Aerial crown-view tile of a tropical tree (Barro Colorado Island, Panama), acquired 20241216:
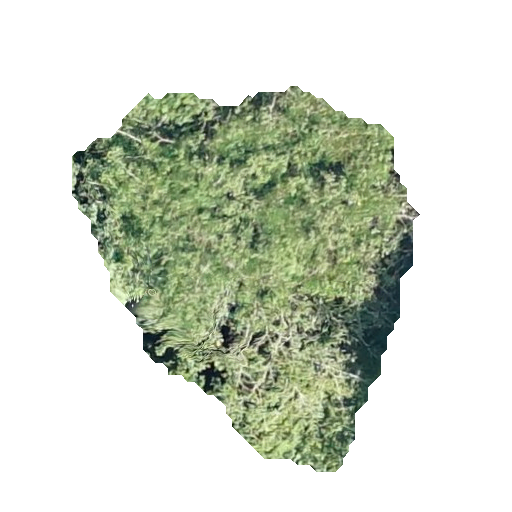
Species: Hura crepitans
GBIF accepted scientific name: Hura crepitans
Crown area: 129.302 m²